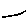
Label: line